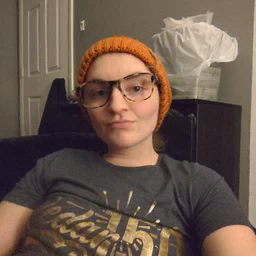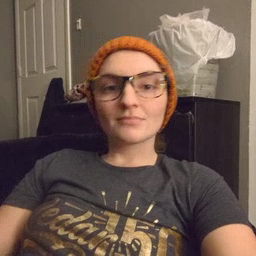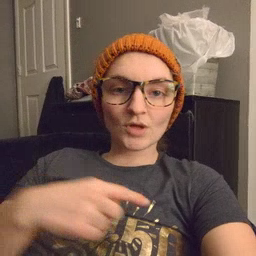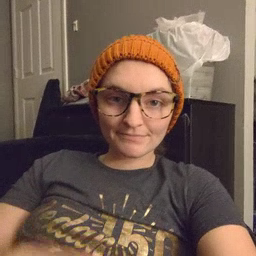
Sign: weus